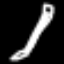
Label: pencil